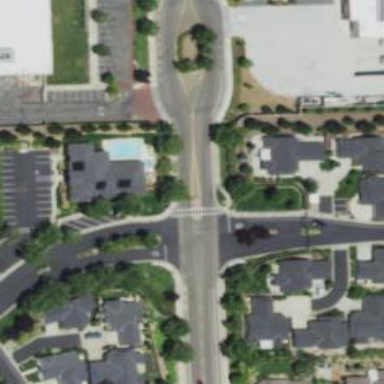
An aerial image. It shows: Marked road crossing.